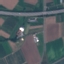
Label: Highway